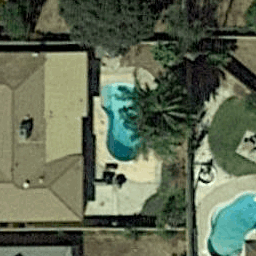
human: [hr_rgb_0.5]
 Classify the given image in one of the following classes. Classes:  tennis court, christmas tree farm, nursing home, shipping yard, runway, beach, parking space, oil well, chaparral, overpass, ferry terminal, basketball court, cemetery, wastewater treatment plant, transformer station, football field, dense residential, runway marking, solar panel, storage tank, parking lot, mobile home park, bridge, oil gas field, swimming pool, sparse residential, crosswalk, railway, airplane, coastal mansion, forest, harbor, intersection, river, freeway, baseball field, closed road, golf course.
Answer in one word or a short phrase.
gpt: swimming pool